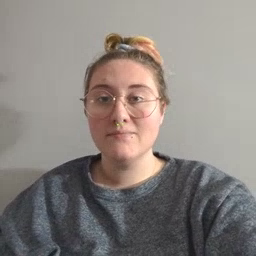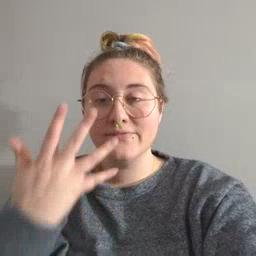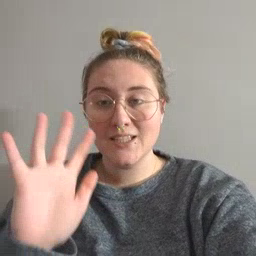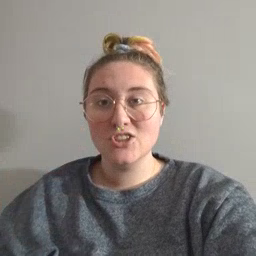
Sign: finish